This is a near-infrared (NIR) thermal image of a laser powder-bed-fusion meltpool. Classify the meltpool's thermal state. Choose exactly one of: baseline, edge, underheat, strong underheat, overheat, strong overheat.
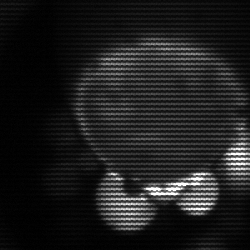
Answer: edge